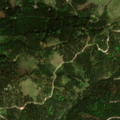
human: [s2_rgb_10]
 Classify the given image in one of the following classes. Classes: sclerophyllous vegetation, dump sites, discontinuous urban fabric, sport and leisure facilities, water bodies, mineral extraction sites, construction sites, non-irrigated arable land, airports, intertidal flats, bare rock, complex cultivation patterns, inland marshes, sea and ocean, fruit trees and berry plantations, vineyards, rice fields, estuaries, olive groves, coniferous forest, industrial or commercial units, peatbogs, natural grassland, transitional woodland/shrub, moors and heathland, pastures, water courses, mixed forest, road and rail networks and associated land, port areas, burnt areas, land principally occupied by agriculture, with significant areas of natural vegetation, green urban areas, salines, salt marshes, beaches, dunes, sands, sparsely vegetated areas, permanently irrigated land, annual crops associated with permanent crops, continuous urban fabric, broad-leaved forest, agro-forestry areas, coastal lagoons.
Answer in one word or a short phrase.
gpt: coniferous forest